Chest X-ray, PA view. Patient: 38 years old, sex M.
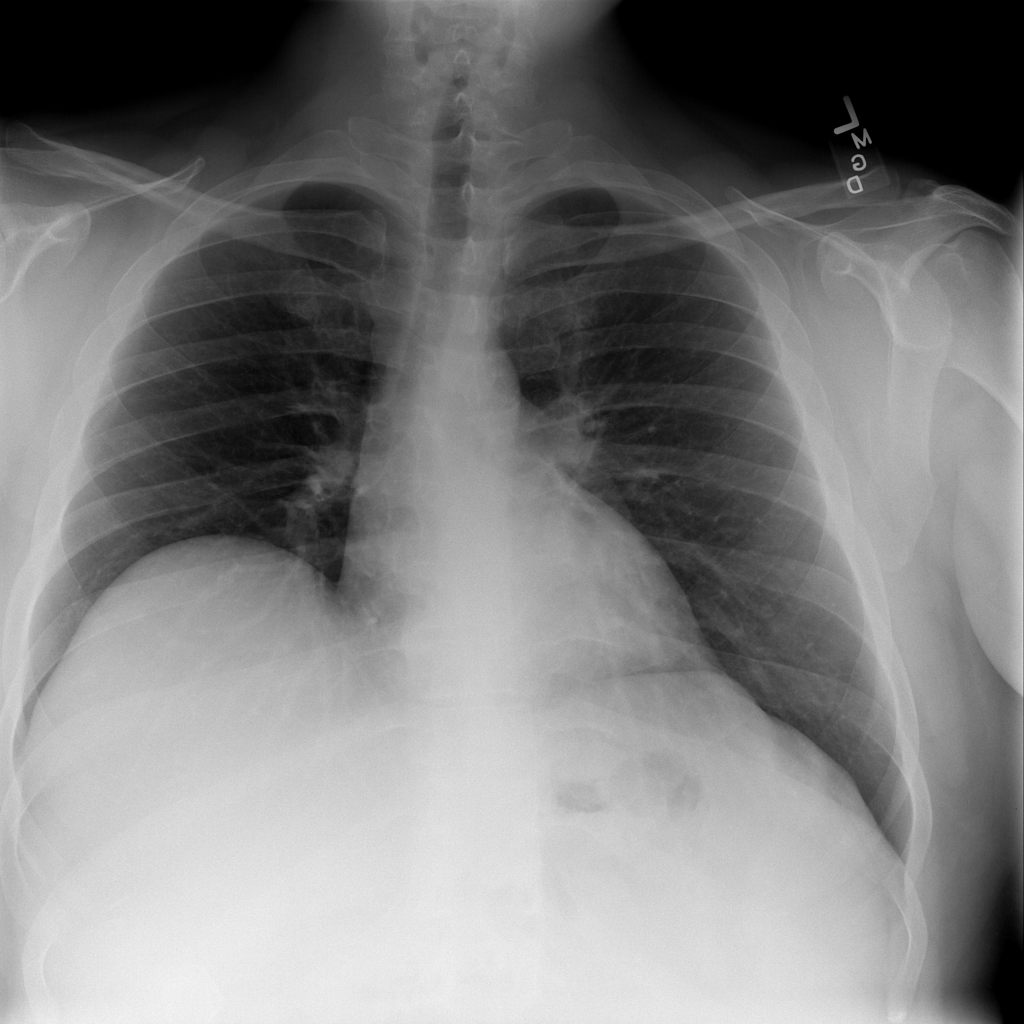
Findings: No Finding